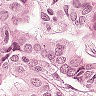
Metastatic tissue present: yes